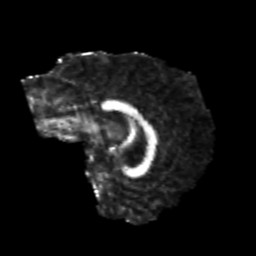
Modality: FA
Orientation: sagittal
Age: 26
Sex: female
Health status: healthy
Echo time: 0.074 s